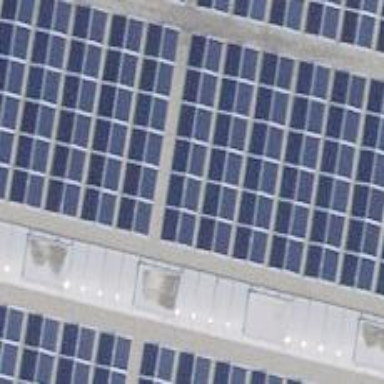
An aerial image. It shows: Solar power generator utilizing photovoltaic technology with solar photovoltaic panels.